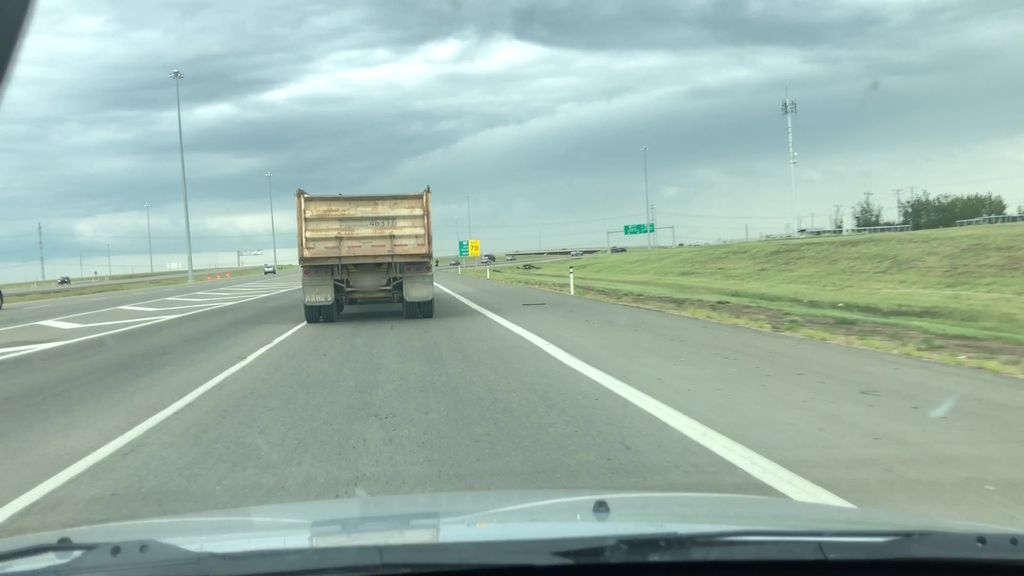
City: edmonton